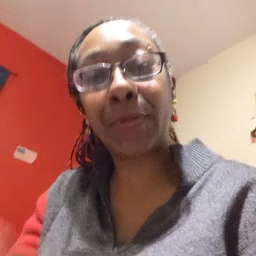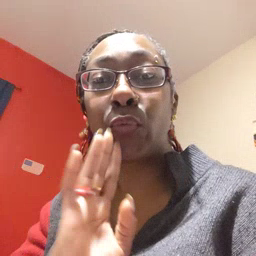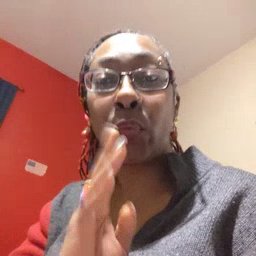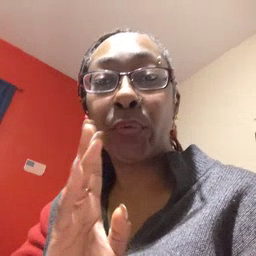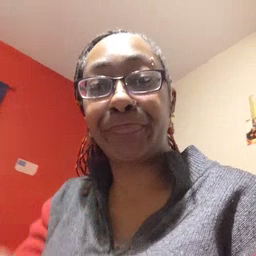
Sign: talk